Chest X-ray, PA view. Patient: 64 years old, sex F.
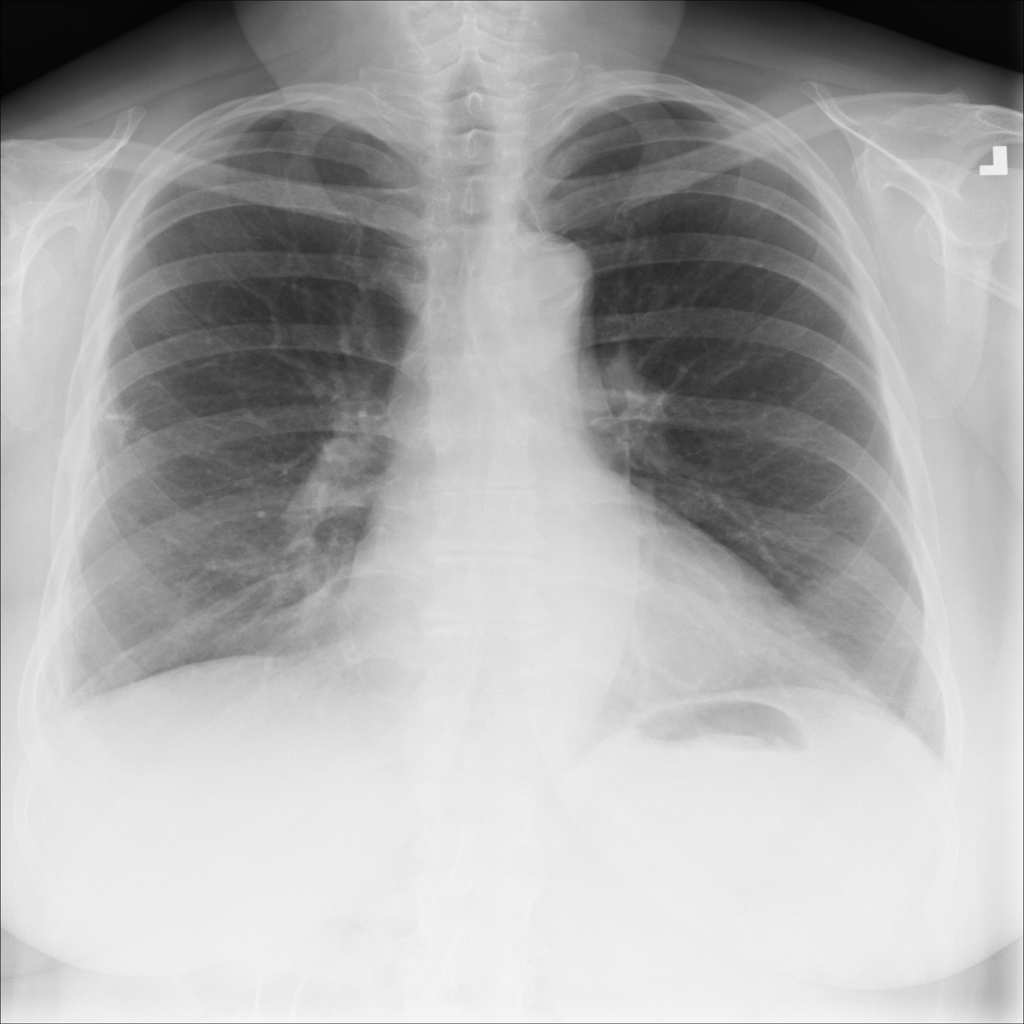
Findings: No Finding